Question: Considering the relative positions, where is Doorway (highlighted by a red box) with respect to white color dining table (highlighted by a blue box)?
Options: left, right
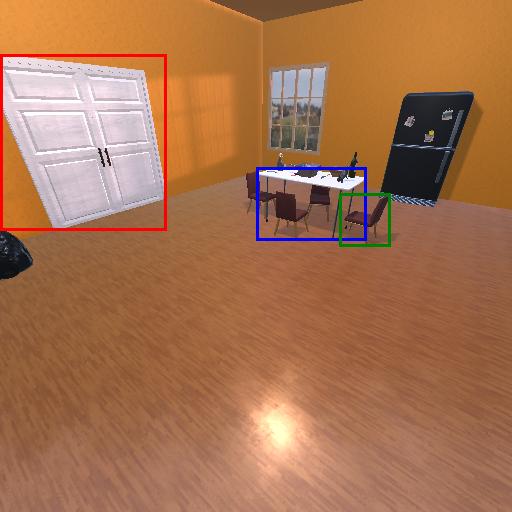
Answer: left